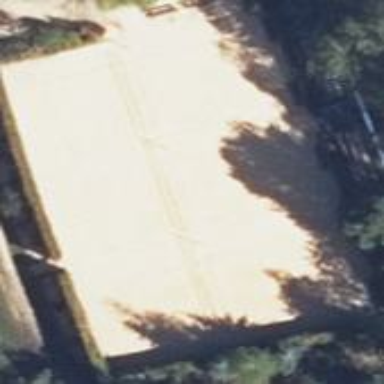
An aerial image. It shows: Beach volleyball pitch for leisure land.